Question: I used this website for the example of creating Custom Control in thiscase textBox:
<URL>
In the Class Library project i built the project and i have the dll file.
Then in my Windows Forms project on the took box i did choose items when i select the dll file i see it was added to the dll files list but i don't see this purple sign near it:
This is a screenshot of the windows forms project when added the dll file.

On the left the dll after loaded it called: ExtdTextBox but on it's left near it there is no this purple sign.
Then in the form1 designer you see the textBox after dragging it.
And on the right on the solution explorer on the bottom you see the error i'm getting:
Error on errorProviler1
This is the class i added to my Class Library project:
'''
using System;
using System.Collections.Generic;
using System.Linq;
using System.Text;
using System.Windows.Forms;
using System.ComponentModel;
using System.Drawing;
namespace CustomControl
{
public class ExtdTextBox : TextBox
{
#region Member Variables
Color waterMarkColor = Color.Gray;
Color forecolor;
Font font;
Font waterMarkFont;
string waterMarkText = "Your Text Here";
#endregion
#region Constructor
public ExtdTextBox()
{
base.Text = this.waterMarkText;
this.forecolor = this.ForeColor;
this.ForeColor = this.waterMarkColor;
this.font = this.Font;
//event handlers
this.TextChanged += new EventHandler(ExtdTextBox_TextChanged);
this.KeyPress += new KeyPressEventHandler(ExtdTextBox_KeyPress);
this.LostFocus += new EventHandler(ExtdTextBox_TextChanged);
}
#endregion
#region Event Handler Methods
void ExtdTextBox_TextChanged(object sender, EventArgs e)
{
if (!string.IsNullOrEmpty(this.Text))
{
this.ForeColor = this.forecolor;
this.Font = this.font;
}
else
{
this.TextChanged -= new EventHandler(ExtdTextBox_TextChanged);
base.Text = this.waterMarkText;
this.TextChanged += new EventHandler(ExtdTextBox_TextChanged);
this.ForeColor = this.waterMarkColor;
this.Font = this.waterMarkFont;
}
}
void ExtdTextBox_KeyPress(object sender, KeyPressEventArgs e)
{
string str = base.Text.Replace(this.waterMarkText, "");
this.TextChanged -= new EventHandler(ExtdTextBox_TextChanged);
this.Text = str;
this.TextChanged += new EventHandler(ExtdTextBox_TextChanged);
}
#endregion
#region User Defined Properties
/// <summary>
/// Property to set/get Watermark color at design/runtime
/// </summary>
[Browsable(true)]
[Category("Extended Properties")]
[Description("sets Watermark color")]
[DisplayName("WaterMark Color")]
public Color WaterMarkColor
{
get
{
return this.waterMarkColor;
}
set
{
this.waterMarkColor = value;
base.OnTextChanged(new EventArgs());
}
}
[Browsable(true)]
[Category("Extended Properties")]
[Description("sets TextBox text")]
[DisplayName("Text")]
/// <summary>
/// Property to get Text at runtime(hides base Text property)
/// </summary>
public new string Text
{
get
{
//required for validation for Text property
return base.Text.Replace(this.waterMarkText, string.Empty);
}
set
{
base.Text = value;
}
}
[Browsable(true)]
[Category("Extended Properties")]
[Description("sets WaterMark font")]
[DisplayName("WaterMark Font")]
/// <summary>
/// Property to get Text at runtime(hides base Text property)
/// </summary>
public Font WaterMarkFont
{
get
{
//required for validation for Text property
return this.waterMarkFont;
}
set
{
this.waterMarkFont = value;
this.OnTextChanged(new EventArgs());
}
}
/// <summary>
/// Property to set/get Watermark text at design/runtime
/// </summary>
[Browsable(true)]
[Category("Extended Properties")]
[Description("sets Watermark Text")]
[DisplayName("WaterMark Text")]
public string WaterMarkText
{
get
{
return this.waterMarkText;
}
set
{
this.waterMarkText = value;
base.OnTextChanged(new EventArgs());
}
}
#endregion
}
}
'''
The class library project is like in the website example i created new project under c# > windows > windows forms control library
.net 4.5 since my windows forms project i want to add the dll to is also .net 4.5
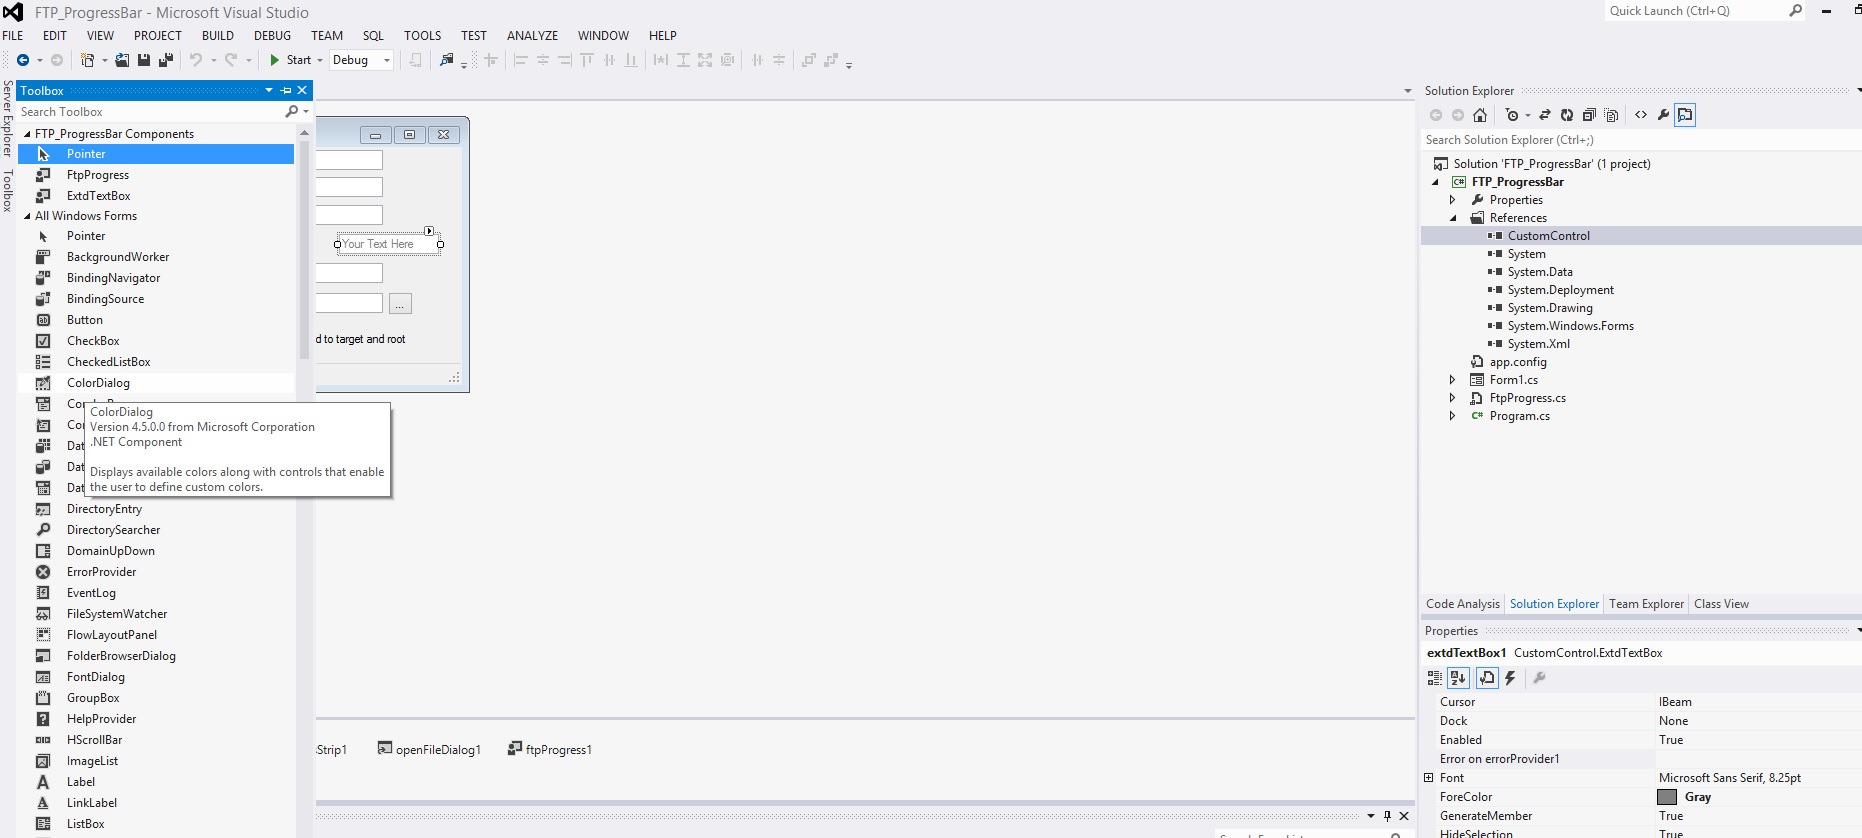
Answer: It's not an error; it's a property named 'Error' provided by the <URL> component. This component lets you associate an error message to any control.